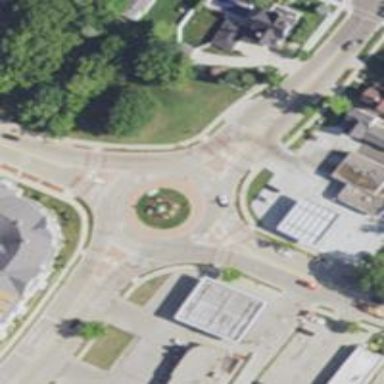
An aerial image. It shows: Secondary road leading to roundabout.